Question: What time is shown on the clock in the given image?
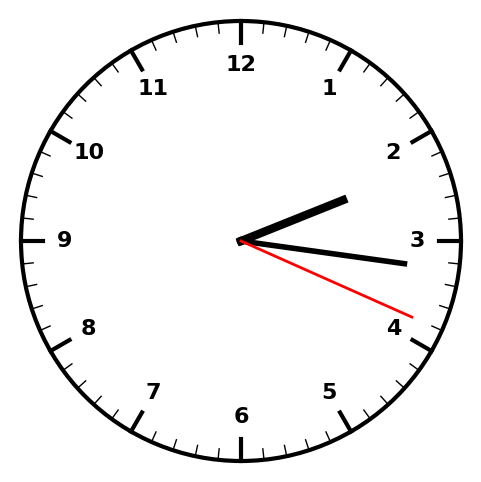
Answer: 02:16:19